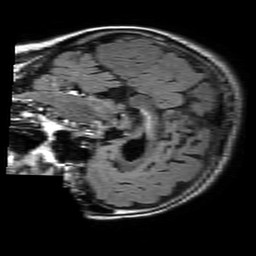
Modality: FLAIR
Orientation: sagittal
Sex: female
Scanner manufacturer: philips
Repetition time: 11 s
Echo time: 0.125 s